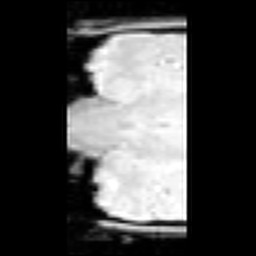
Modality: inplaneT1
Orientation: coronal
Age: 24
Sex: female